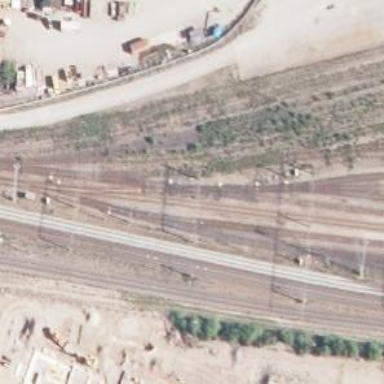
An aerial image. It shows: Railway signal.